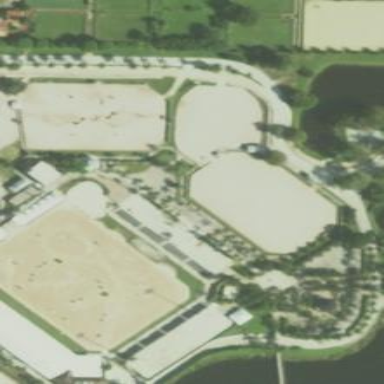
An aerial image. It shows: Fenced equestrian pitch with sandy surface for leisure activities.